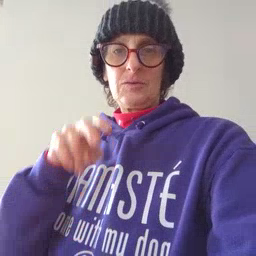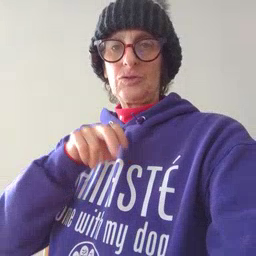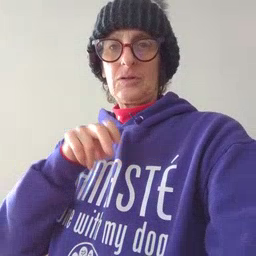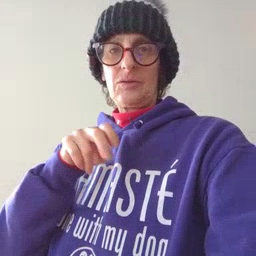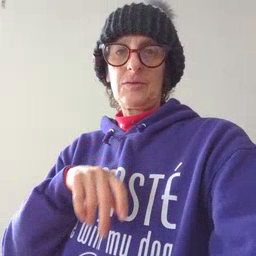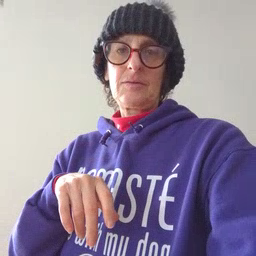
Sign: chair